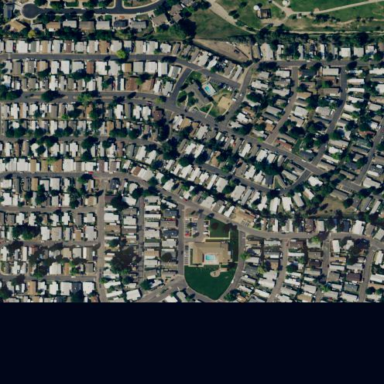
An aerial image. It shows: Residential area known as trailer park.